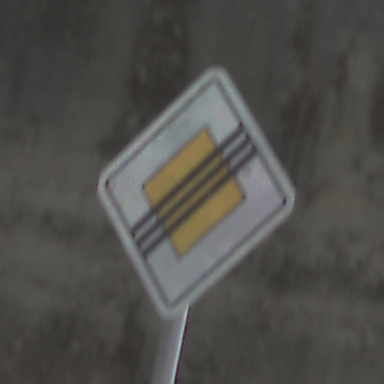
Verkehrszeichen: EndeVorfahrtsstrasse
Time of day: Midday
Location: Outdoor (Suburban)
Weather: Overcast
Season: NotSpecified
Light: Natural